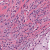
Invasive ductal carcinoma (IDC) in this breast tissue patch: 1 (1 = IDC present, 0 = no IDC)